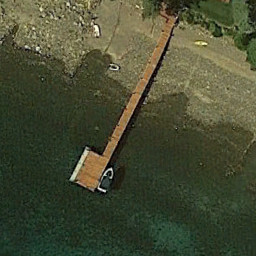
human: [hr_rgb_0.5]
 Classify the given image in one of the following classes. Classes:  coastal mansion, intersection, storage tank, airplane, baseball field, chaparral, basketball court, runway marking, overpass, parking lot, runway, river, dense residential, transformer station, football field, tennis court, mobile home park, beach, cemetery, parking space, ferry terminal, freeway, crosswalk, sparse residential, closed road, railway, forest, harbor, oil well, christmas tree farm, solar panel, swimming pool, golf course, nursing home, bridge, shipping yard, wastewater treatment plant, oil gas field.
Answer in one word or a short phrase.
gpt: ferry terminal